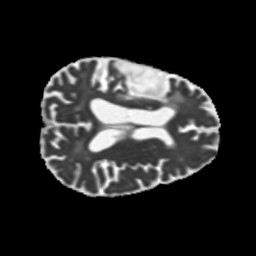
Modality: MD
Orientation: axial
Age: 58
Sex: male
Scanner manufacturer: siemens
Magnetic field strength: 3 T
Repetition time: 5.25 s
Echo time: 0.08 s